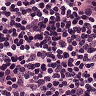
Metastatic tissue present: no